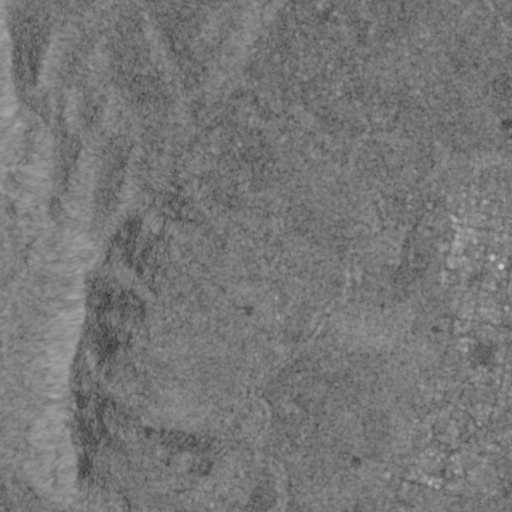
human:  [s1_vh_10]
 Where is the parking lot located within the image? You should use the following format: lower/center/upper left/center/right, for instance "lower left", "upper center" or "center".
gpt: The parking lot is located in the center right of the image.
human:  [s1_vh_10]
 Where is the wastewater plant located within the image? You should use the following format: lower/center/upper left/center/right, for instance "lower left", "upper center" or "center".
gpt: The wastewater plant is located in the upper right of the image.
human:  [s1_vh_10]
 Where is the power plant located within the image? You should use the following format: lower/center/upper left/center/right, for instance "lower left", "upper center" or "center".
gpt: There is no power plant in the image.

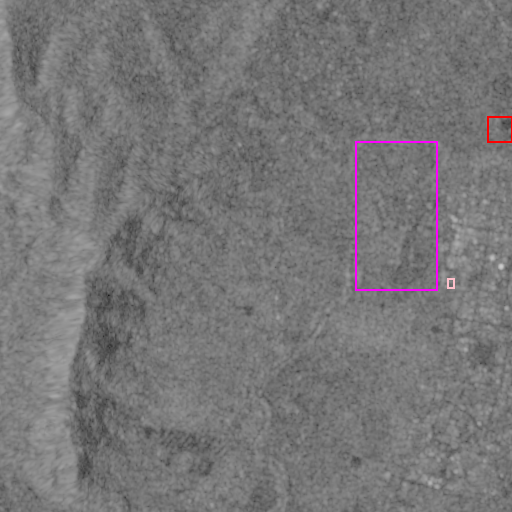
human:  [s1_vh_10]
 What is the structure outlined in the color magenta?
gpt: The structure outlined in magenta is a park.
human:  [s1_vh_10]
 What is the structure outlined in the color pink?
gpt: The structure outlined in pink is a parking lot.
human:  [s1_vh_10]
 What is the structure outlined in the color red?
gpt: The structure outlined in red is a wastewater plant.
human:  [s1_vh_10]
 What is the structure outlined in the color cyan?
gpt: There is no cyan outline.